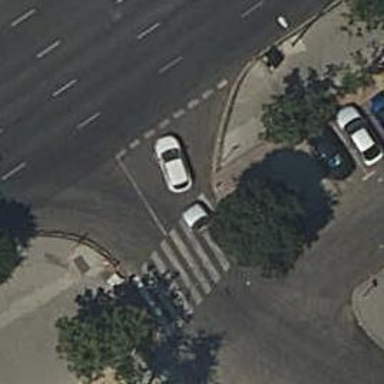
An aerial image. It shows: Kerb serving as barrier.